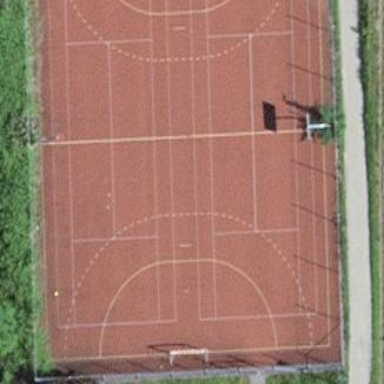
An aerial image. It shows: Multi-sport pitch with tartan surface for leisure activities on land.